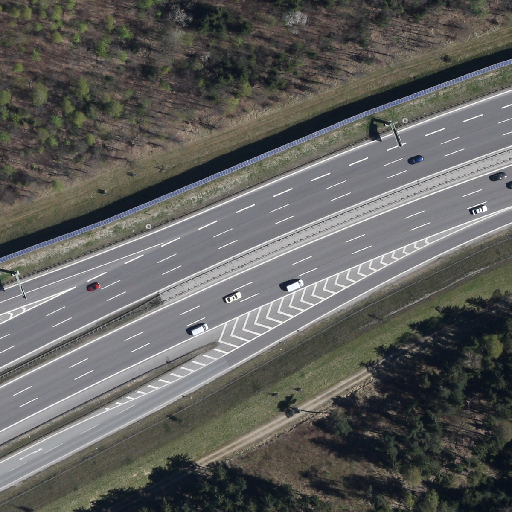
Referring expression: van driving on the road